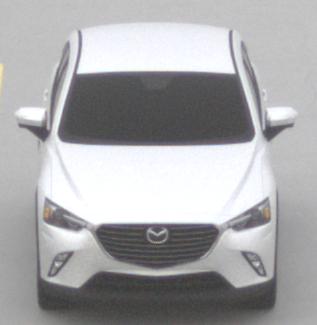
Make: Mazda
Model: CX-3 SKYACTIV-G 120
Detailed model: CX-3 (DK)
Model produced from: 2015/06
Model produced until: 2018/06
Doors: 5
Color: white
Road condition: dry road
Daytime: morning or afternoon
Contrast: low contrast